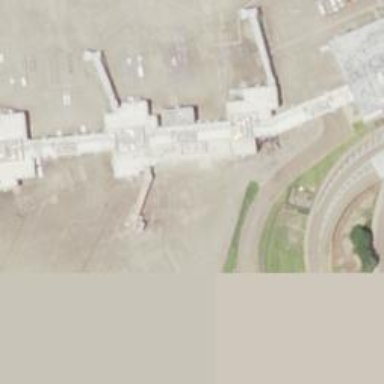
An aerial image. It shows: Airport gate.